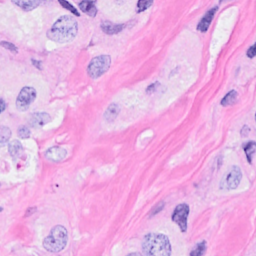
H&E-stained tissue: Breast